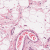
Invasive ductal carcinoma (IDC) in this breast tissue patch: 0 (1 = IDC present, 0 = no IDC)